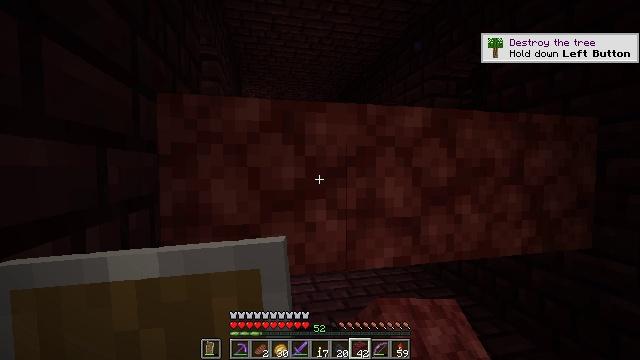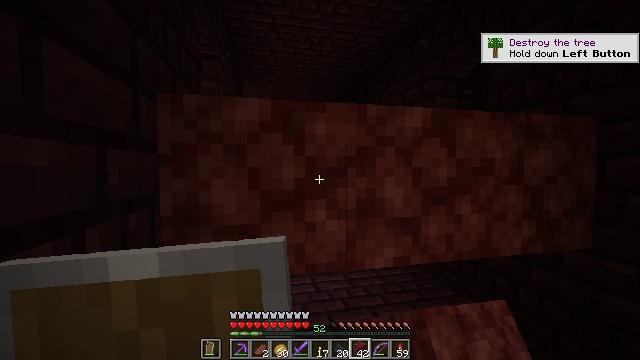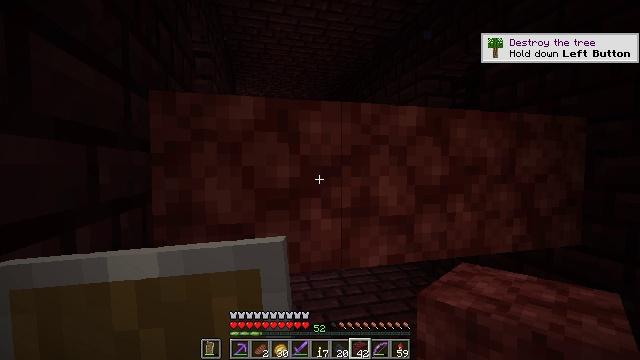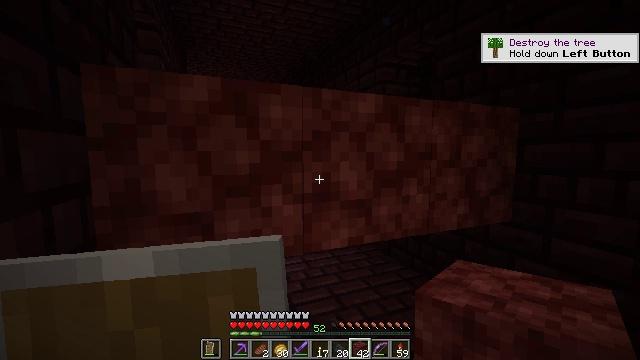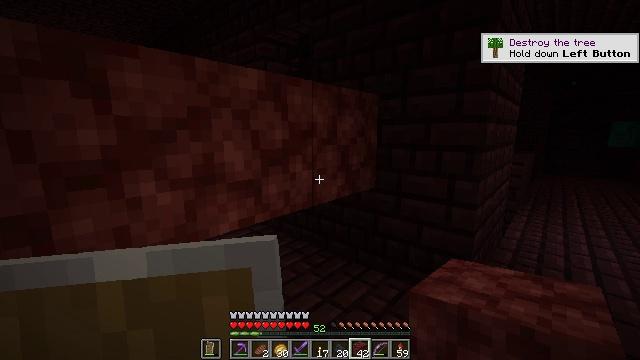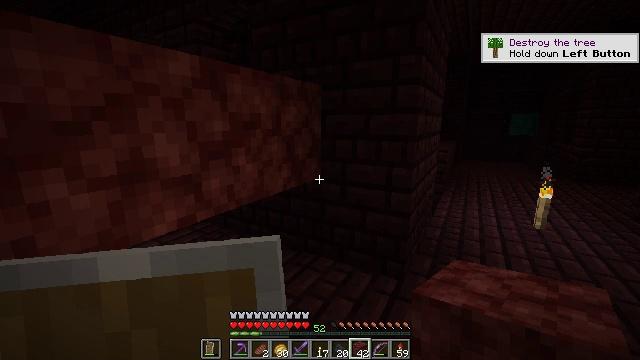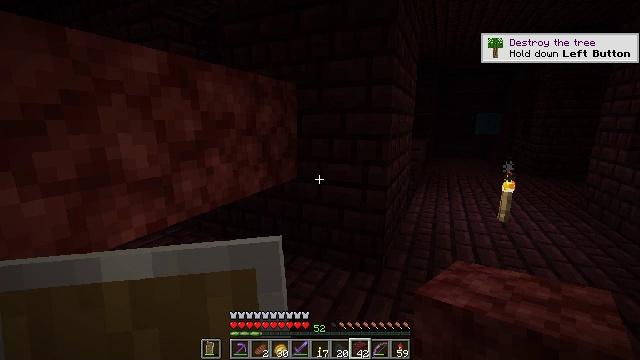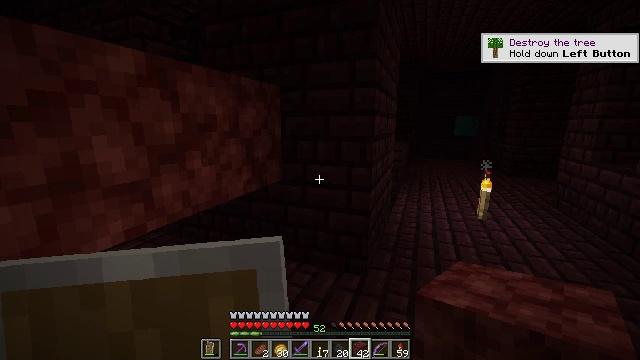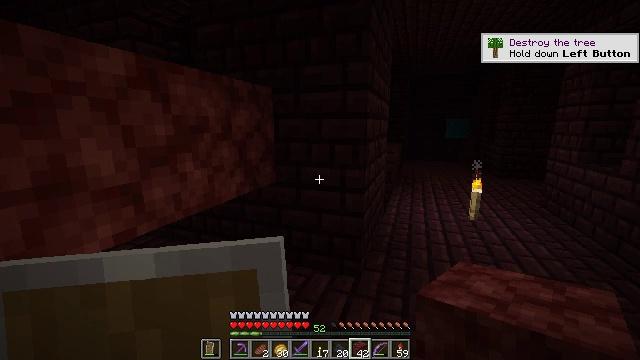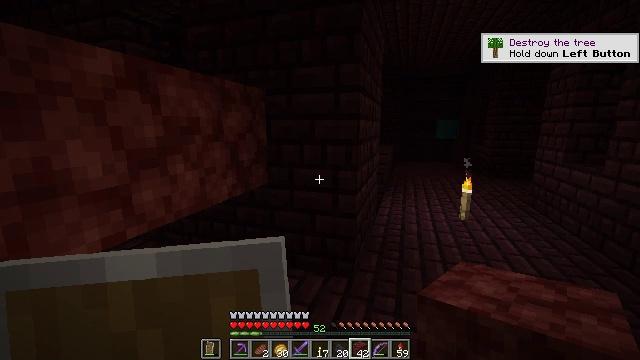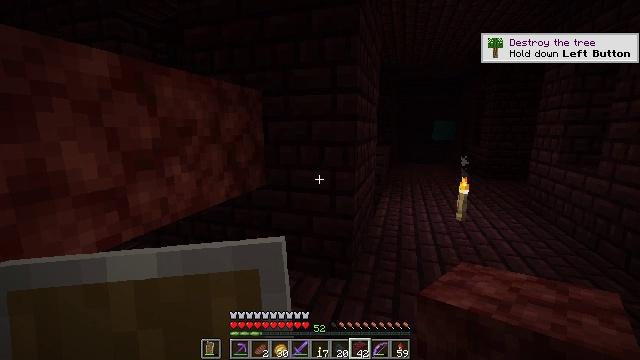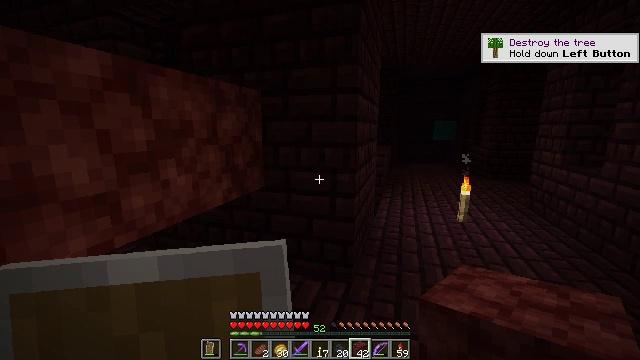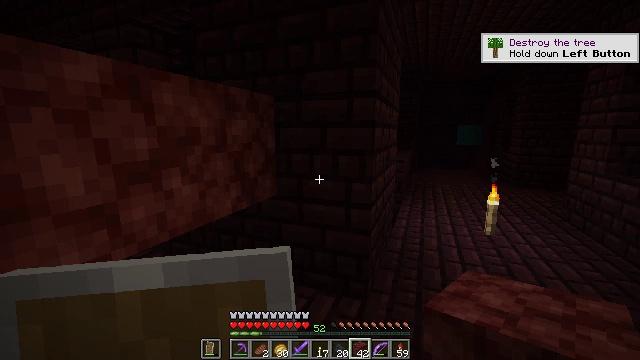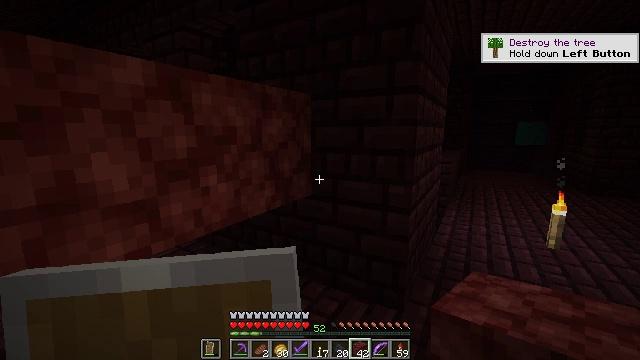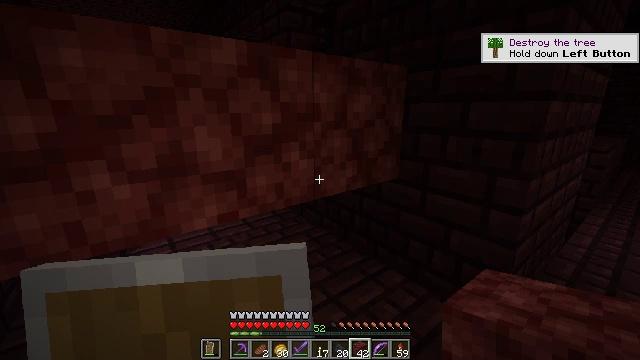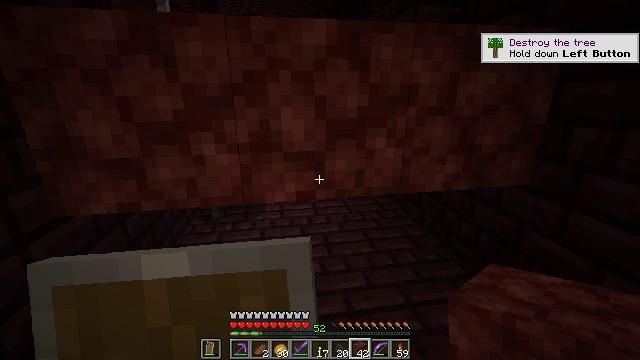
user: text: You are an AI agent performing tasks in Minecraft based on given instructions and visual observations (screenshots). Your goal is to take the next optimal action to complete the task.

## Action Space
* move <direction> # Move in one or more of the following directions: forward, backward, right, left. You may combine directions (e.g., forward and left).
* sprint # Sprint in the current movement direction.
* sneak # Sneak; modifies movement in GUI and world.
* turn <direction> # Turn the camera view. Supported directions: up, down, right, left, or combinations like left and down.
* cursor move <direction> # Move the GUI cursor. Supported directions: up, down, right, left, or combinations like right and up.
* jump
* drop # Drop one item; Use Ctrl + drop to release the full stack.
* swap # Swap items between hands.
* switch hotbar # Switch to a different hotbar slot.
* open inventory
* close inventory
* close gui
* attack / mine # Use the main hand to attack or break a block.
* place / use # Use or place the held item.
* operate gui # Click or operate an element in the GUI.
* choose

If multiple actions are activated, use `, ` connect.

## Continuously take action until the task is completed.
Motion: motion action
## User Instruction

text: Retrieve the torch.
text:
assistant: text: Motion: no_op
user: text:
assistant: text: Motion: turn right
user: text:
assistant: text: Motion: turn right and down
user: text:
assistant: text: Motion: turn right and down
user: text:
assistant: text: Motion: turn right and down
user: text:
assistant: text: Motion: turn right
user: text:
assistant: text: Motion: turn right
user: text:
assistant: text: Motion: turn right
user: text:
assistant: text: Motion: turn right
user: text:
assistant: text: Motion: no_op
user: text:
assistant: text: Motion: move forward
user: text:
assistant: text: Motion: move forward and move right, turn left
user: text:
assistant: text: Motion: move forward and move right, turn left
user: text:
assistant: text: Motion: move forward and move right, turn left and down
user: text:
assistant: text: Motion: move right, turn left and down
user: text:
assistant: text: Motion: turn left
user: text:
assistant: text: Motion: sneak, turn left
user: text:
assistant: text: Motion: sneak
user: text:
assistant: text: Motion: sneak
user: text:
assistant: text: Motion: sneak, turn left
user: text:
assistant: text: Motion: sneak, turn left
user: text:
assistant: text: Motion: sneak
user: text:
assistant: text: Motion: sneak
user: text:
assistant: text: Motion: sneak
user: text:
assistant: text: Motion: sneak
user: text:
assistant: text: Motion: sneak
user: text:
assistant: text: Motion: sneak
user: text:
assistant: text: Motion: sneak
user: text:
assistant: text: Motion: sneak
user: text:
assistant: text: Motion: sneak